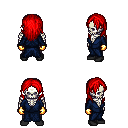
a pixel art fantasy rpg character, male body template, skeleton, blue robe, metal pants, red long hairstyle, gold gloves, black shoes, four views (front, back, left, right), 2x2 character sprite sheet, small pixel art, hard edges, no anti-aliasing